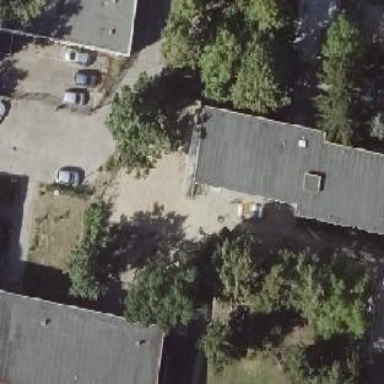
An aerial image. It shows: Community center building with flat roof.